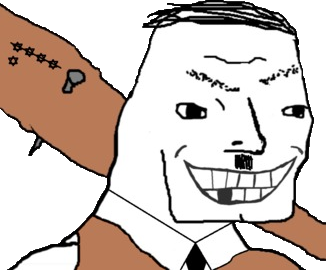
Label: 5_Grug